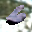
Label: 6